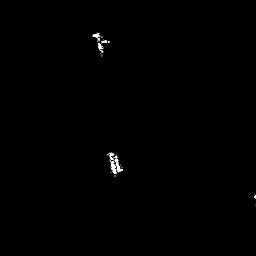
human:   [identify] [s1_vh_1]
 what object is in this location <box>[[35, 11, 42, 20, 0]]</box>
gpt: <ref>1 small ship at the top</ref>

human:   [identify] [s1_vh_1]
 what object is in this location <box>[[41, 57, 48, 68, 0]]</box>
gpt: <ref>1 medium ship at the center</ref>